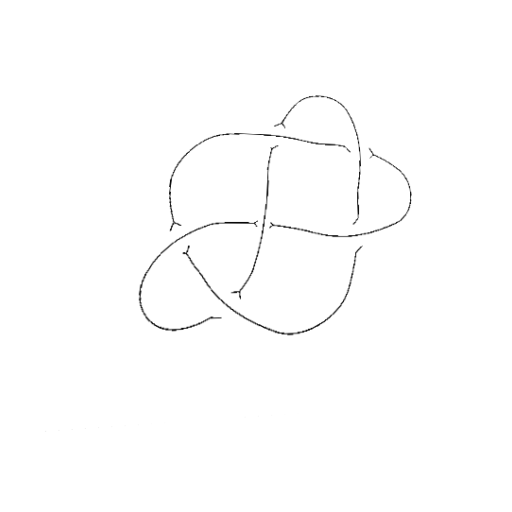
Crossing number: 6